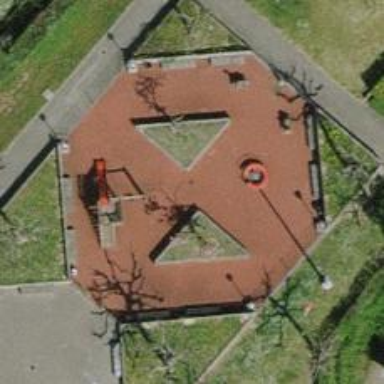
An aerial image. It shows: Playground area for leisure activities on the land.